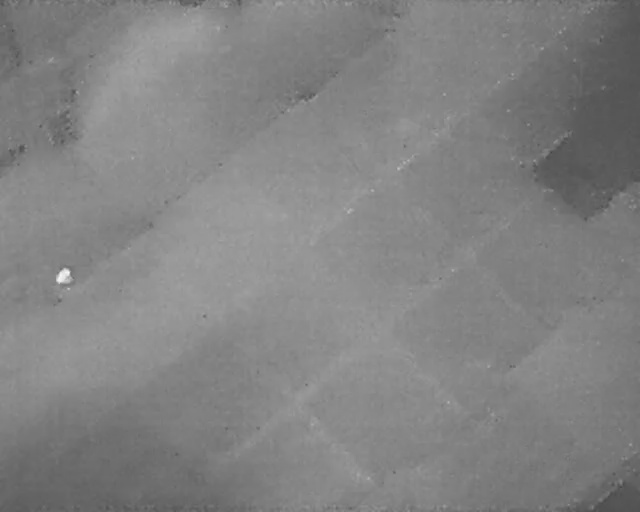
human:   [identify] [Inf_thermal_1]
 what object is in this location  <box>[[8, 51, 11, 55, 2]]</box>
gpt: <ref>1 large person at the left</ref>

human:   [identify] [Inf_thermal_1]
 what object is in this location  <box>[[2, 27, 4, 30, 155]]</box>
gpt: <ref>1 small bicycle at the top left</ref>